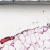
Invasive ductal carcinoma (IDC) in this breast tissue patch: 0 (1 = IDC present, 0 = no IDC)